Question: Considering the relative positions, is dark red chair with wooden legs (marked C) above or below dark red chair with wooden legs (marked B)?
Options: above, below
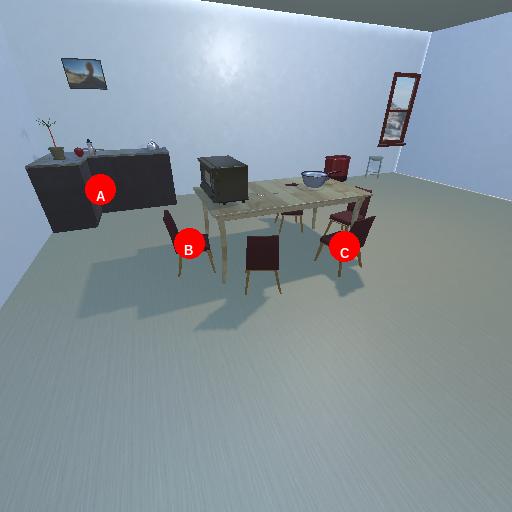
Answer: above